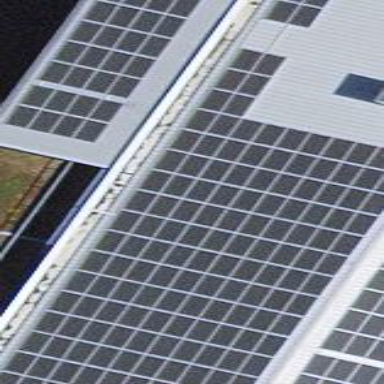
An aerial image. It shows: Solar power generator using photovoltaic panels.